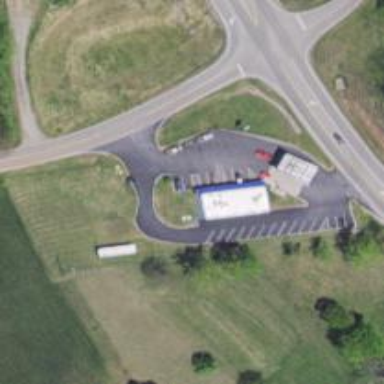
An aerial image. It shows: Convenience shop.